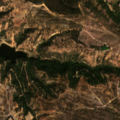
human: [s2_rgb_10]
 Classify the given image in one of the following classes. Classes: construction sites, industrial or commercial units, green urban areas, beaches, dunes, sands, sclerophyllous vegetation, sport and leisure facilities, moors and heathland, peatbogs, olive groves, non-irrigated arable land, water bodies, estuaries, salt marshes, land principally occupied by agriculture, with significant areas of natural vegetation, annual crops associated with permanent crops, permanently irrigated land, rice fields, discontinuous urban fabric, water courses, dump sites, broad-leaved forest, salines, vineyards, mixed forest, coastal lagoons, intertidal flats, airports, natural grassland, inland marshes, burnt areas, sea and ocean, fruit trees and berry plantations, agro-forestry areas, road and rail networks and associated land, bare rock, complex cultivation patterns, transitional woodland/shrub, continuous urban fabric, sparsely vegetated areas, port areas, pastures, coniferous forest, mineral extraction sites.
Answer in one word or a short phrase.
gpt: pastures, complex cultivation patterns, broad-leaved forest, transitional woodland/shrub